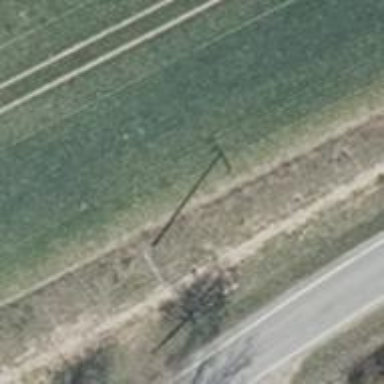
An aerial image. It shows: Power pole.